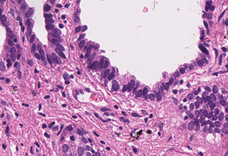
Tumor epithelial tissue: yes
Tumor-associated stroma tissue: yes
Normal tissue: no